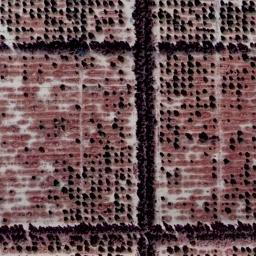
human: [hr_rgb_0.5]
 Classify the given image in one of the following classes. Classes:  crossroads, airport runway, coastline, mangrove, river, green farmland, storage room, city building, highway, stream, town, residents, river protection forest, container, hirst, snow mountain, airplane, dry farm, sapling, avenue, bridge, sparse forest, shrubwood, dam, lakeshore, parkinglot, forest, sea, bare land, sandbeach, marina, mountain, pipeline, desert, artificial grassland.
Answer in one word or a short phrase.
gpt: dry farm